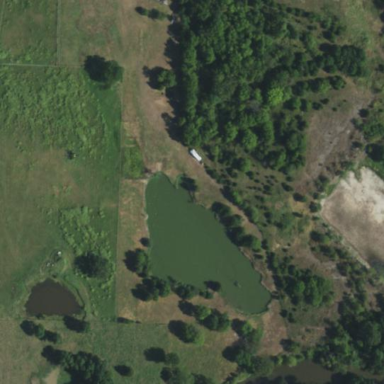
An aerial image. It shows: Peaceful pond surrounded by nature.